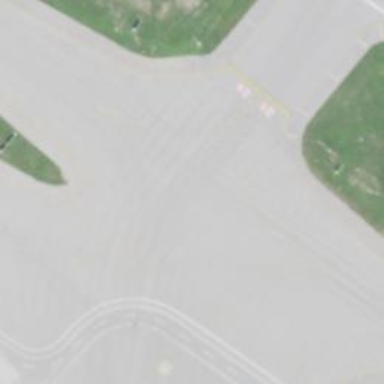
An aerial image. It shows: View of taxiway at the airport.